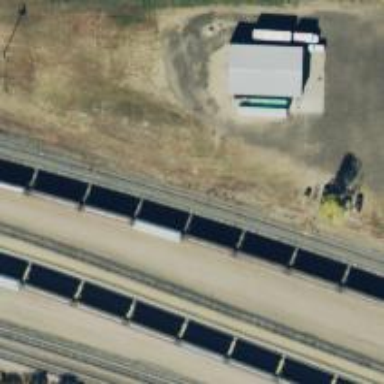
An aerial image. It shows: Railway yard.